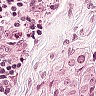
Metastatic tissue present: yes